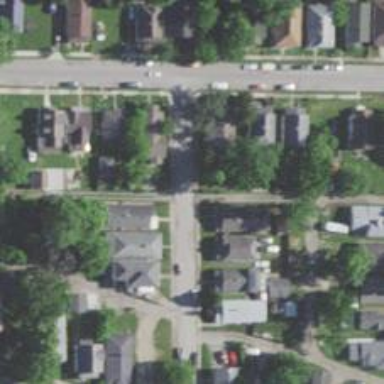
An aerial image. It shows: Alley classified as service road.